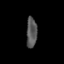
Tissue: skin
Cell type: Epithelial cells
Senescence score: 0.2502
Nuclear area (px): 321
Mean DAPI intensity: 85.364